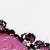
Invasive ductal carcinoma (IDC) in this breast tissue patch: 0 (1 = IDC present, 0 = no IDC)